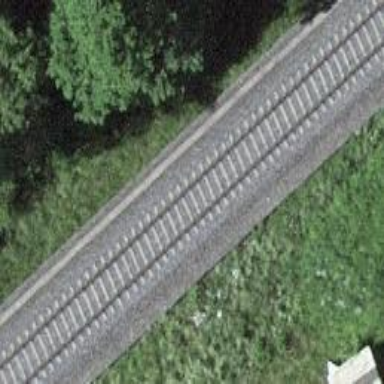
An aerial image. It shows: Single-track railway with electrified contact lines.